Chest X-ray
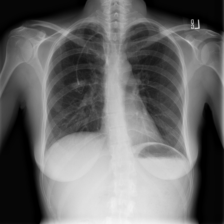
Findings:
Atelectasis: negative
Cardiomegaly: negative
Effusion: negative
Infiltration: negative
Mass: negative
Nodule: negative
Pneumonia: negative
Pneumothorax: negative
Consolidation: negative
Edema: negative
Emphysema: negative
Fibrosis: negative
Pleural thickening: negative
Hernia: negative